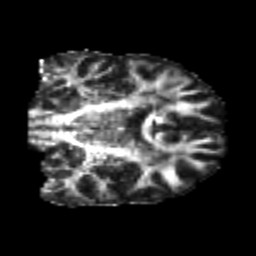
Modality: FA
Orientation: coronal
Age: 24
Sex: male
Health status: healthy
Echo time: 0.074 s